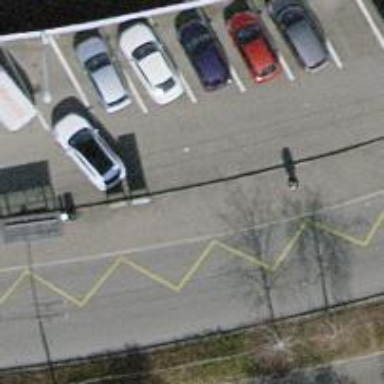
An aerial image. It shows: Bus stop with shelter.